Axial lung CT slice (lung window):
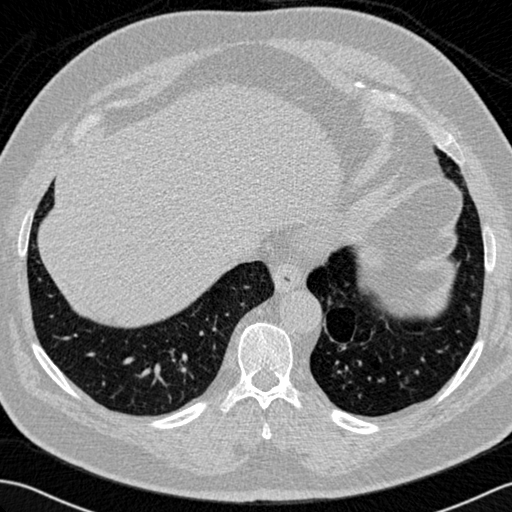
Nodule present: no